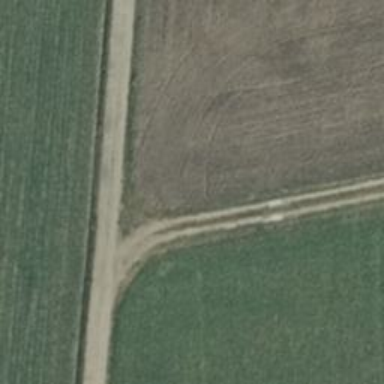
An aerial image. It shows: Track with grade 5 tracktype.